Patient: sex F, age 68
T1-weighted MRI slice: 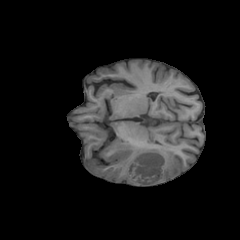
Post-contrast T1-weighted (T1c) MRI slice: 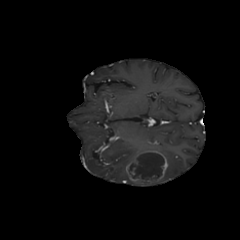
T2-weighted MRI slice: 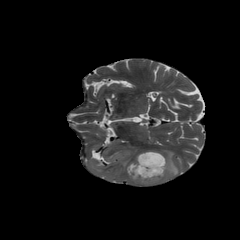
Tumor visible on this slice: yes
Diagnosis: Glioblastoma, IDH-wildtype
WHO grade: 4